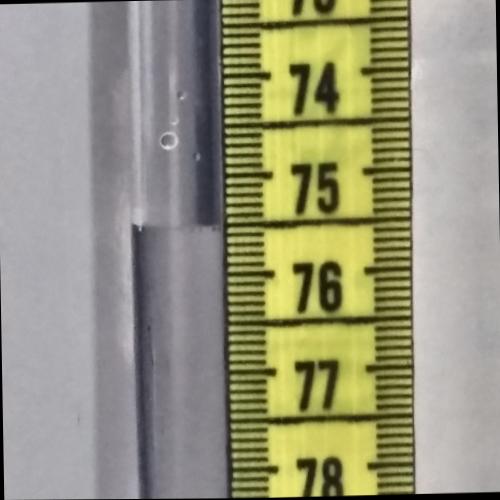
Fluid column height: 75.5 cm